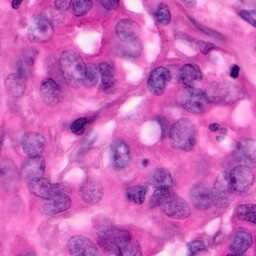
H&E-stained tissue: Pancreatic